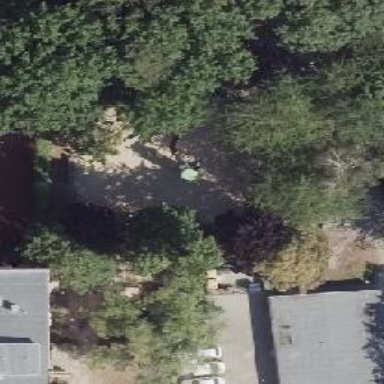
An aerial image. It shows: Playground with climbing equipment.